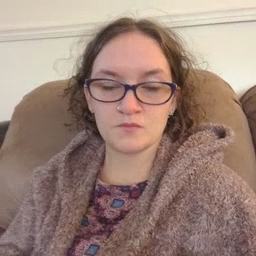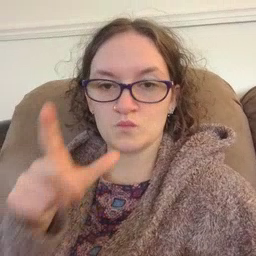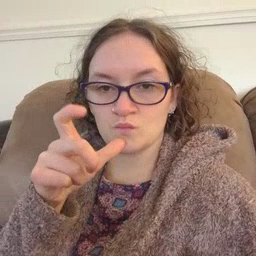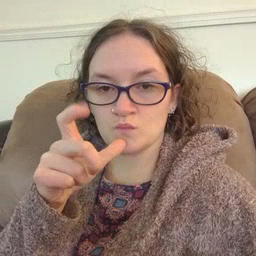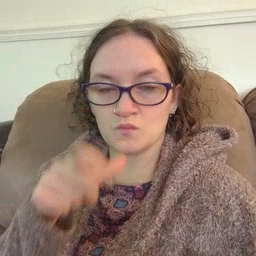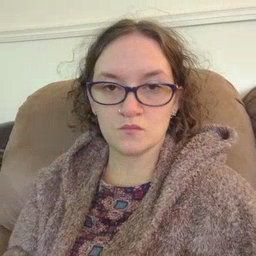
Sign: who